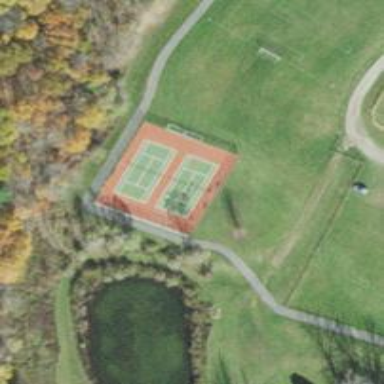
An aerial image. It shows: Tennis court on the leisure land pitch.